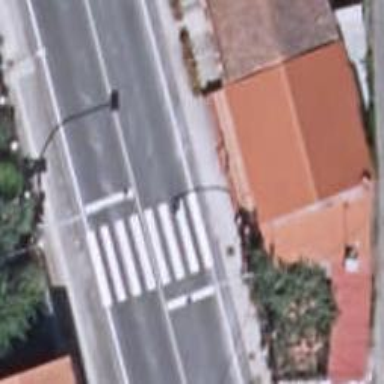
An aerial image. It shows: Traffic signals at road crossing.